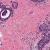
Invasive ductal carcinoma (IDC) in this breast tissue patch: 0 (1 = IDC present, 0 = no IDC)